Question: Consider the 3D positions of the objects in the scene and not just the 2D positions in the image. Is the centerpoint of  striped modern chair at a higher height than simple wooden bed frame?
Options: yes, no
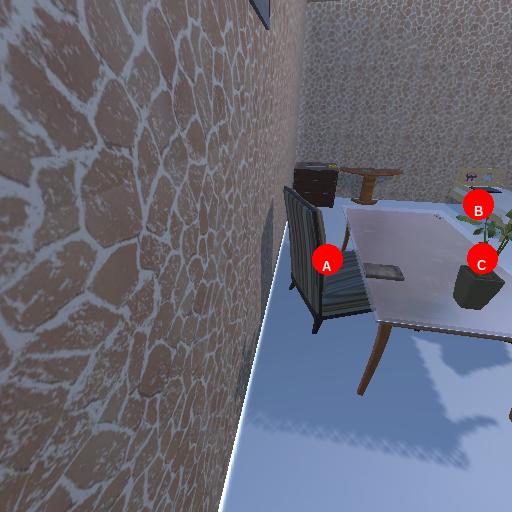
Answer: yes